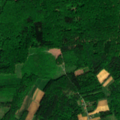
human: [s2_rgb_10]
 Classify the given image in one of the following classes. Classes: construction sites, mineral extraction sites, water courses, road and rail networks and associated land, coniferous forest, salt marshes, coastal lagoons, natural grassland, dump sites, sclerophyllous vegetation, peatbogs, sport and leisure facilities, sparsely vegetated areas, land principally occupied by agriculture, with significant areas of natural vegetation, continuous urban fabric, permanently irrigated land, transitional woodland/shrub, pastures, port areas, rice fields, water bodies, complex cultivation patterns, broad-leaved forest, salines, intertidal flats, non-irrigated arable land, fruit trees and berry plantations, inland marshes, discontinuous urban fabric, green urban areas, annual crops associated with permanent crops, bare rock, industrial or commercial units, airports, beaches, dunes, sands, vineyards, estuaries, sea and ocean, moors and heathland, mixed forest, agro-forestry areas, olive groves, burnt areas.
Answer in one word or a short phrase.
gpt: non-irrigated arable land, land principally occupied by agriculture, with significant areas of natural vegetation, broad-leaved forest, mixed forest